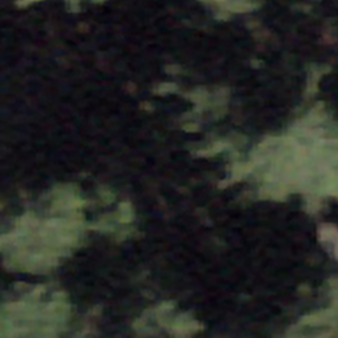
Label: other